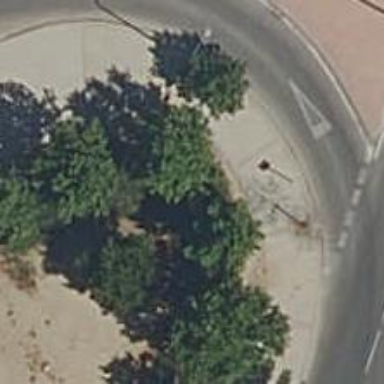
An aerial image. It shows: Kerb barrier.